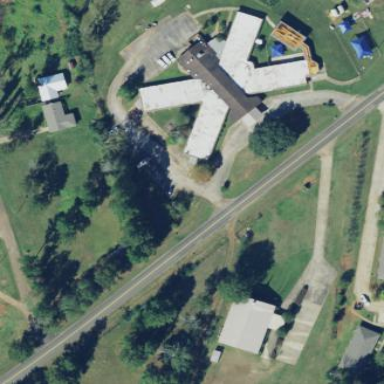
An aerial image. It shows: Nursing home building.